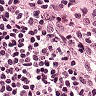
Metastatic tissue present: no